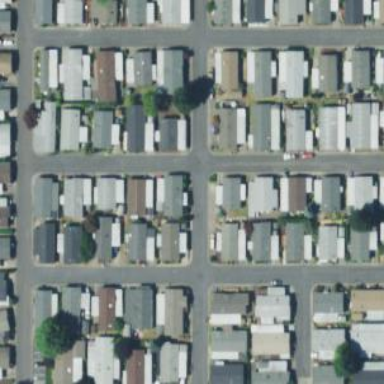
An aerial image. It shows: Residential area known as trailer park.